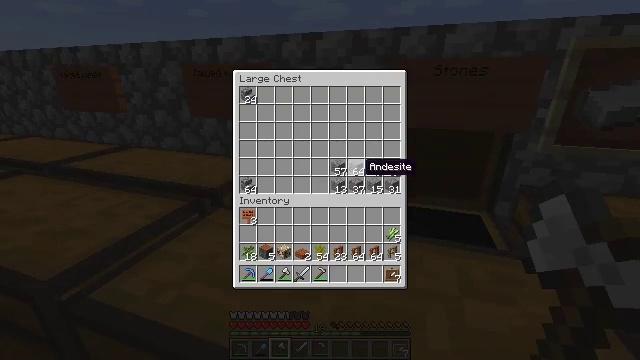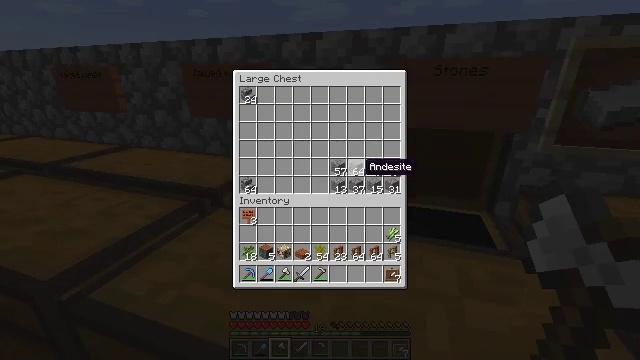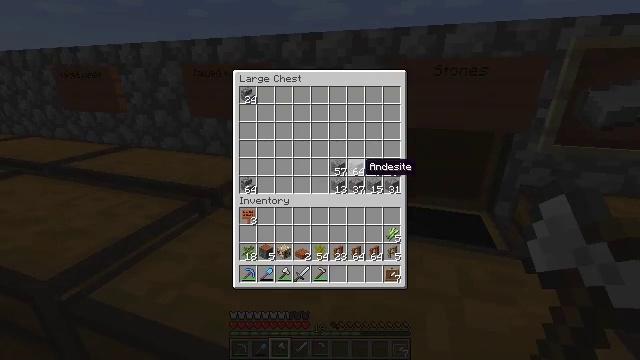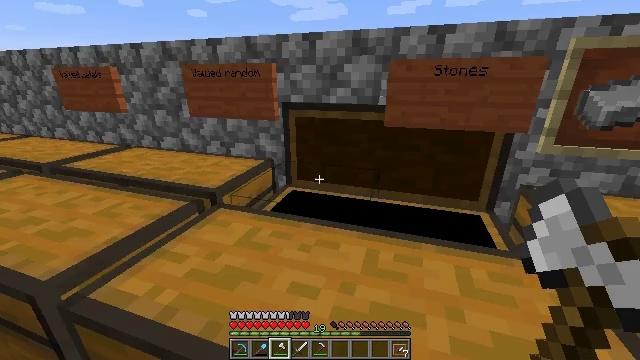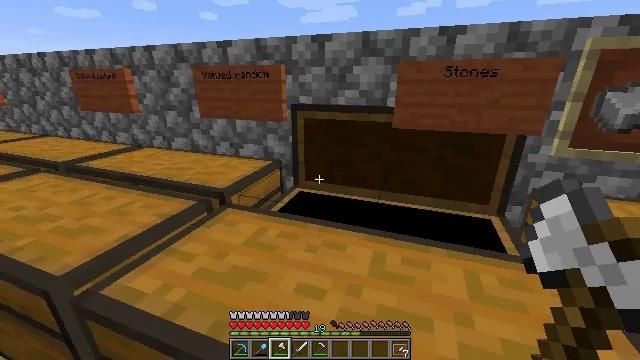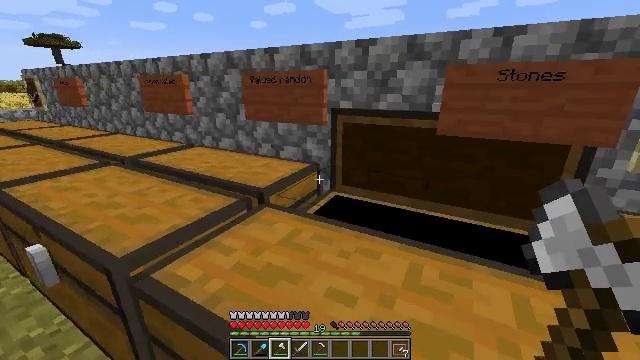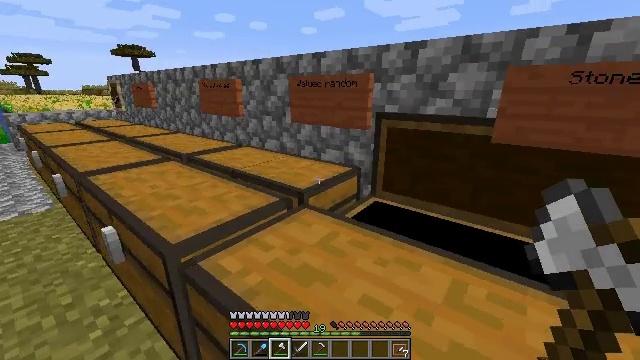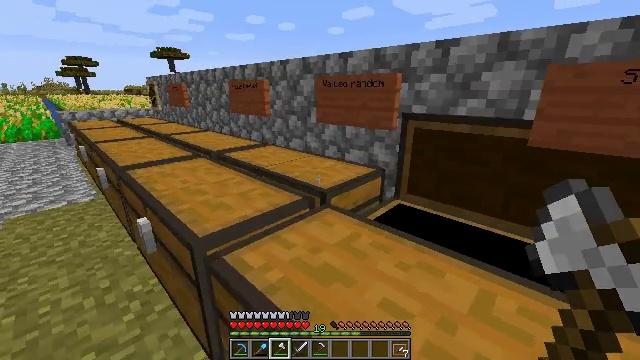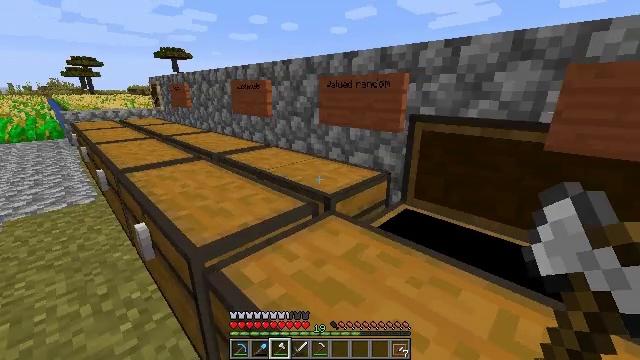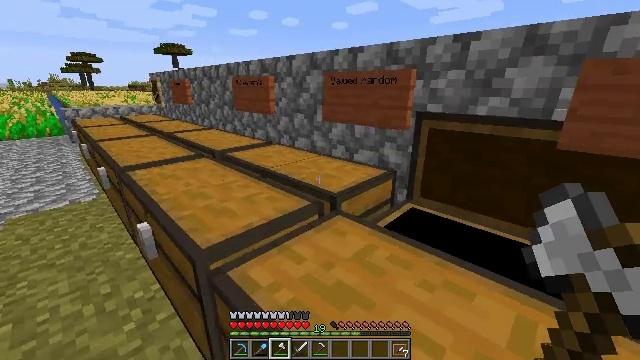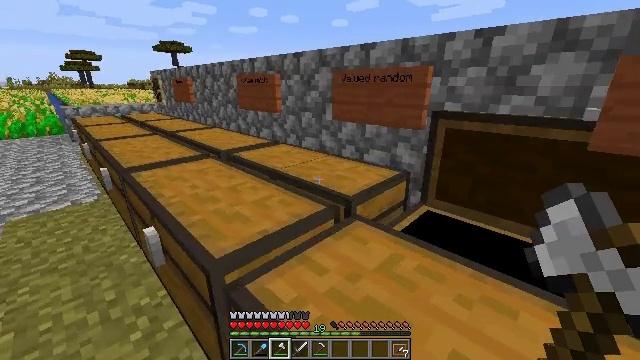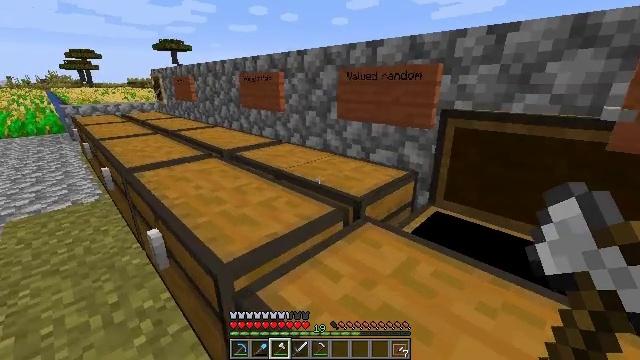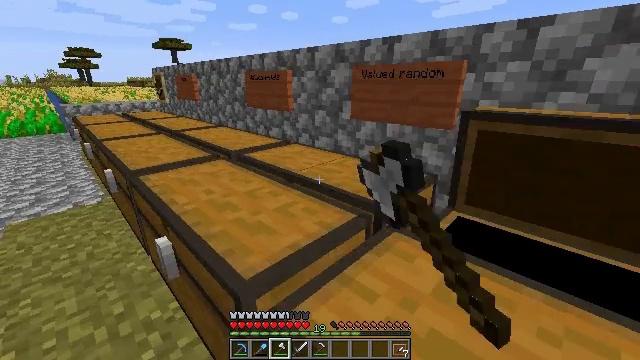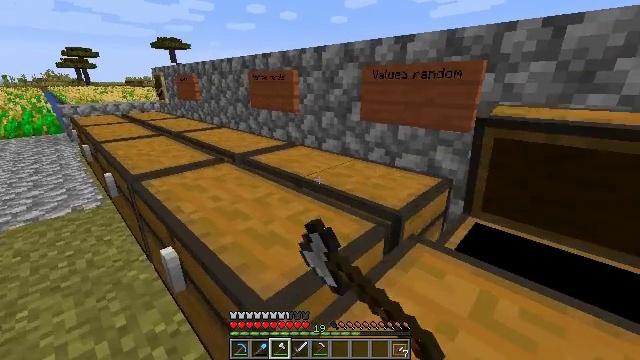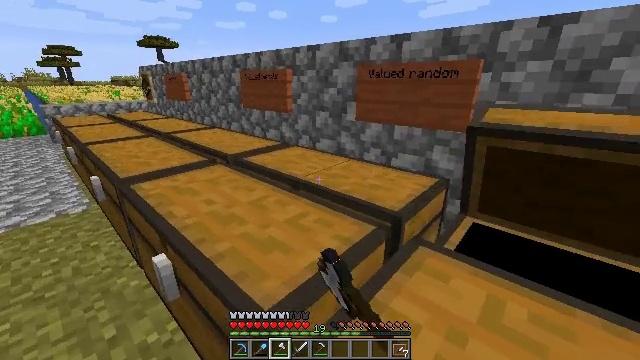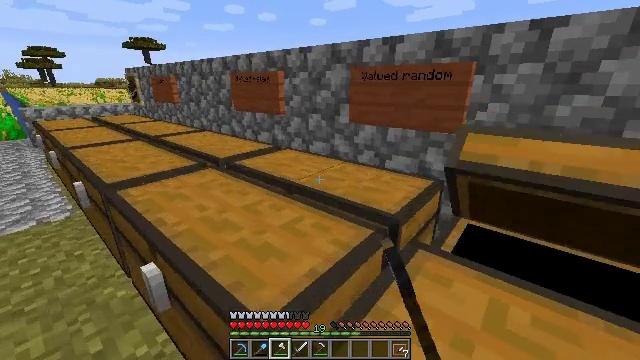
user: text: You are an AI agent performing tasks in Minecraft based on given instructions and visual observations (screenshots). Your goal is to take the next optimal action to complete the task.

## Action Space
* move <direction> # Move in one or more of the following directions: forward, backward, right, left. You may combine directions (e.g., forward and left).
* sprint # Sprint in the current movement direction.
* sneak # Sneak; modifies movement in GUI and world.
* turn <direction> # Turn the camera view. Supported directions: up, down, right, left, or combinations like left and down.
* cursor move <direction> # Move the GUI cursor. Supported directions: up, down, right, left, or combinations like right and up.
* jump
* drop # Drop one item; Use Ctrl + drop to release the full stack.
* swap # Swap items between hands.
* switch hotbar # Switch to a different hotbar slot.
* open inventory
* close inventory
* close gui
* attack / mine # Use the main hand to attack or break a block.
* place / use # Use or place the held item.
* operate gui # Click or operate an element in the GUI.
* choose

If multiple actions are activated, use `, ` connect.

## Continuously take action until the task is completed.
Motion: motion action
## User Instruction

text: Gather the acacia wall sign.
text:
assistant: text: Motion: no_op
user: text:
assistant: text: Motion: no_op
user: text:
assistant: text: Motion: no_op
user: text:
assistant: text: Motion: turn left, close gui
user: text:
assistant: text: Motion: turn left
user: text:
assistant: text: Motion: turn left
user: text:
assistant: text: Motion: turn left
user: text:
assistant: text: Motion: move forward
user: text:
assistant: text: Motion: move forward
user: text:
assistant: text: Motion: move forward
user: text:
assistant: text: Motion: move forward, use / place
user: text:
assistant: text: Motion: move forward, use / place
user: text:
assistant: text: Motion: use / place
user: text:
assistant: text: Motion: turn right
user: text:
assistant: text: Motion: turn right
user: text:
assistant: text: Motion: open gui
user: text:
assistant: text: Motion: no_op
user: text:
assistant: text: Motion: no_op
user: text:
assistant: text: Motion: no_op
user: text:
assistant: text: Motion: no_op
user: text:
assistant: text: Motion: no_op
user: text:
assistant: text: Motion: no_op
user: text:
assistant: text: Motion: no_op
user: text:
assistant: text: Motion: no_op
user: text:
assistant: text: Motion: no_op
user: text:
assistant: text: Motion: cursor move right
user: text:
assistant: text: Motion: cursor move right and up
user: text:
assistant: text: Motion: cursor move right and up
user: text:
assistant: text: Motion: no_op
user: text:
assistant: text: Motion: no_op